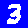
Digit: 3